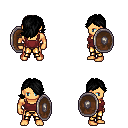
a pixel art fantasy rpg character, male body template, human, tanned skin, maroon pirate shirt, gold greaves, black swoop hairstyle, shield, four views (front, back, left, right), 2x2 character sprite sheet, small pixel art, hard edges, no anti-aliasing